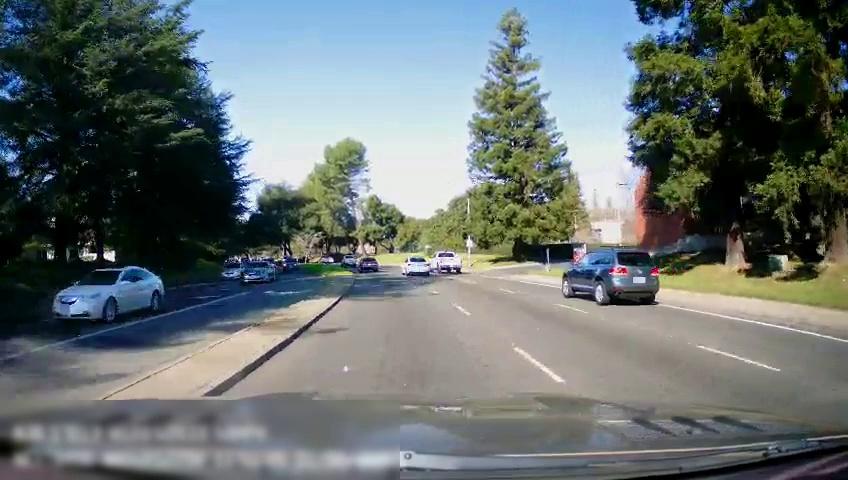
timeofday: Day
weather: Sunny
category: Drivable Space
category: Drivable Space
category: Vehicles | Car
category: Vehicles | Car
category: Vehicles | Car
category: Vehicles | SUV
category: Vehicles | Car
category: Vehicles | Truck
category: Vehicles | Car
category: Vehicles | SUV
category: Vehicles | Truck
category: Lanes | Current Lane
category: Lanes | Alternate Lane
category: Lanes | Opposite Lane
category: Lanes | Alternate Lane